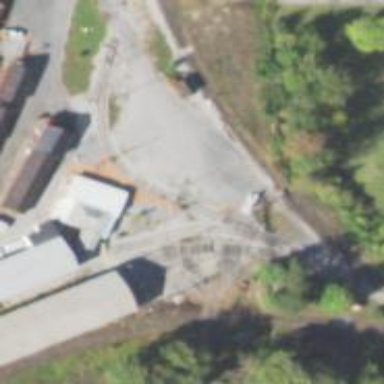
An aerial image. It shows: Preserved railway spur service with rails.